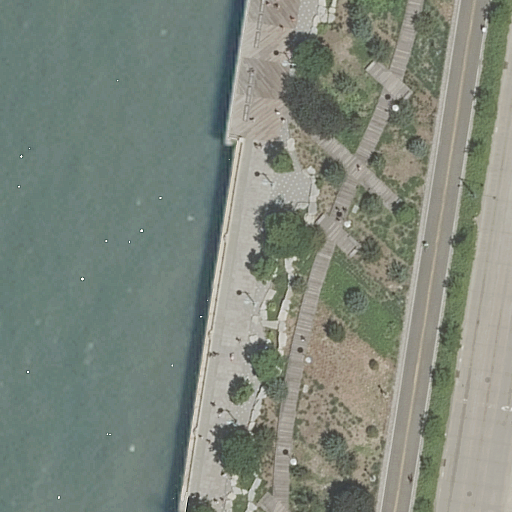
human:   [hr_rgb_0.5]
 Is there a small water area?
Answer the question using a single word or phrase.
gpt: no

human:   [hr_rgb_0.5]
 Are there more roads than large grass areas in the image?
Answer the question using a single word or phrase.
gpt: yes

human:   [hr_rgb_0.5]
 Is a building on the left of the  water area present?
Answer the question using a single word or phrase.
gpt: no

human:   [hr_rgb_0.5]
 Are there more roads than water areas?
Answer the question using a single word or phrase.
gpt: yes

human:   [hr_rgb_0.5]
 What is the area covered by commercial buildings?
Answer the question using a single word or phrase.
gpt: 0m2

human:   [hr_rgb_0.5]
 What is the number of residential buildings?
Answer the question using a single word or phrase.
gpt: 0

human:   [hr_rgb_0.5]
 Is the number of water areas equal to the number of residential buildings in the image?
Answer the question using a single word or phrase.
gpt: no

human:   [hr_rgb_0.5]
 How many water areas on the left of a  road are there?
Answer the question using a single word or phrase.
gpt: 1

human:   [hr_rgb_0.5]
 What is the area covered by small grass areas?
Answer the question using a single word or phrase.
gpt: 51m2

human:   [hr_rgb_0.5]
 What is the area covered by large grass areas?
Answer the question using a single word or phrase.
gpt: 0m2

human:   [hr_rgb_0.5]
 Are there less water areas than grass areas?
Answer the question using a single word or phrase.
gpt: no

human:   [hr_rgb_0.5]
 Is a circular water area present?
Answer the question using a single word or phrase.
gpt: no

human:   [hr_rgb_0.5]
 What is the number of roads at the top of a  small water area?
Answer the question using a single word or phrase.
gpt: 0

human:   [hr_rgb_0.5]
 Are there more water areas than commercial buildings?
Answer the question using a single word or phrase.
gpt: yes

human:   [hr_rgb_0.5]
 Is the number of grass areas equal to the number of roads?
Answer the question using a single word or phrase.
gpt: no

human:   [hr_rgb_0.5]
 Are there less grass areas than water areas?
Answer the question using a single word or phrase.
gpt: no

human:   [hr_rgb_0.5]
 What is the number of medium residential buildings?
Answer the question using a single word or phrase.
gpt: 0

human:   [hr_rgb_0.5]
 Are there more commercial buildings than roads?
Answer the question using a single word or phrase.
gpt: no

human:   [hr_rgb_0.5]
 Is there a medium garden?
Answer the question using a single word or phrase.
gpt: no

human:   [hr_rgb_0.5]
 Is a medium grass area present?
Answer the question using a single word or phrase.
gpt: no

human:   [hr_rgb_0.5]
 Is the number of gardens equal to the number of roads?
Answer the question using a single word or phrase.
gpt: no

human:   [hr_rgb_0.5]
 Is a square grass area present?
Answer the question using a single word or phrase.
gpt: no

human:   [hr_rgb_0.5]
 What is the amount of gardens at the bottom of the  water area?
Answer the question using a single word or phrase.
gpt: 0

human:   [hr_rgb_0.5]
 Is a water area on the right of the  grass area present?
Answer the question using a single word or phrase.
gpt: no

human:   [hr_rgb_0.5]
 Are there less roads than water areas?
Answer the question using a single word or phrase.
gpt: no

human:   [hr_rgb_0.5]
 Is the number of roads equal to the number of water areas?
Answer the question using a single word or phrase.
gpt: no

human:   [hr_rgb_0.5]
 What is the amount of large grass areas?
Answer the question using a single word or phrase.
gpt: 0

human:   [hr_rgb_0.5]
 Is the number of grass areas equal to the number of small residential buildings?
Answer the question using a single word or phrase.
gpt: no

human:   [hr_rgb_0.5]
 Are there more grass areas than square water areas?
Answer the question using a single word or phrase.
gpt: yes

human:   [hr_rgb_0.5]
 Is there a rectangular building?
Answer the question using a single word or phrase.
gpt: no

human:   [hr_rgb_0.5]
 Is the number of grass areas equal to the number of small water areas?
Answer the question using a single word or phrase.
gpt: no

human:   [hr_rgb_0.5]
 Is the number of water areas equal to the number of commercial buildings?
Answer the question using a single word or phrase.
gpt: no

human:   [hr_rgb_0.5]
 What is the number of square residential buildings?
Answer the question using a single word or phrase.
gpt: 0

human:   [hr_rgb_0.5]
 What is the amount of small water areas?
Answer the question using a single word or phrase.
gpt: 0

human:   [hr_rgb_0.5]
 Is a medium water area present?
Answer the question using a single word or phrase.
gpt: no

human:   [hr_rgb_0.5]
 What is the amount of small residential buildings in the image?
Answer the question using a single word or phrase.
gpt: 0